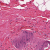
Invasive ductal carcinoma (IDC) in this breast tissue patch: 0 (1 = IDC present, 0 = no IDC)